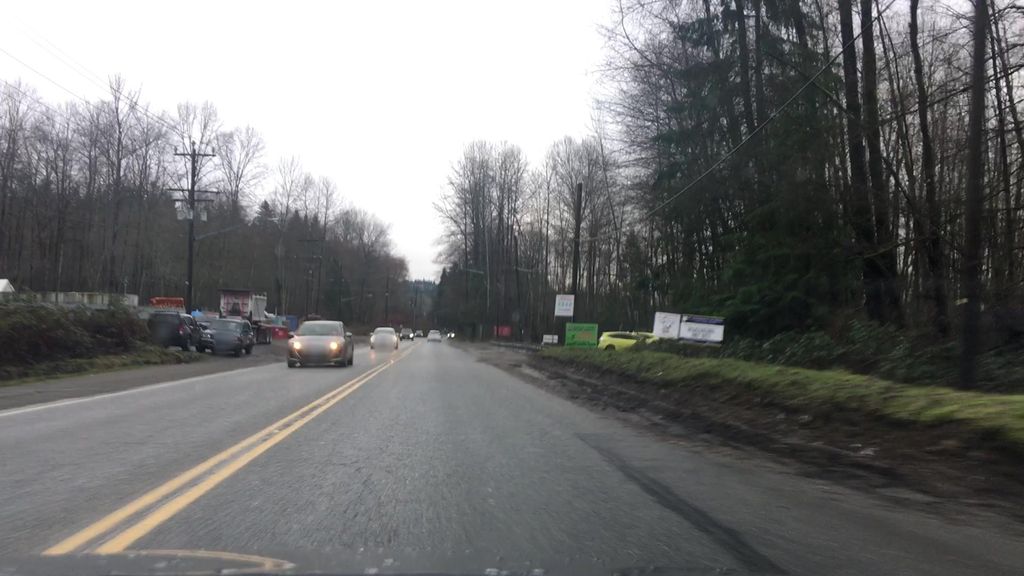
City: vancouver